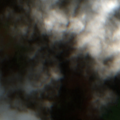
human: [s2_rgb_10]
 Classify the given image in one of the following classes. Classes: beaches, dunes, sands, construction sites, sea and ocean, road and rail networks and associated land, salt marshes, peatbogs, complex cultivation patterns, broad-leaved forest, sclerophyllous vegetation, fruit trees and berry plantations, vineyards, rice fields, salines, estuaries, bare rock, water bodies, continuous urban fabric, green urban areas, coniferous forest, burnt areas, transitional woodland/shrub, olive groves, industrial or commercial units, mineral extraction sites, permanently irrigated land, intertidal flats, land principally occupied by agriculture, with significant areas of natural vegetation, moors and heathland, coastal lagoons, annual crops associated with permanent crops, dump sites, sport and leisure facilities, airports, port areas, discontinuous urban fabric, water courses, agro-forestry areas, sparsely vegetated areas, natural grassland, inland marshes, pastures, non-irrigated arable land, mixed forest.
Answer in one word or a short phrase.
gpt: pastures, broad-leaved forest, natural grassland, peatbogs